Field crop: maize
Growth stage: 2
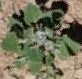
Species: chenopodium